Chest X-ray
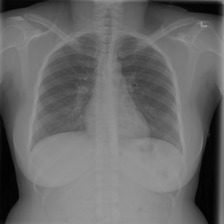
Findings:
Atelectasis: negative
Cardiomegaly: negative
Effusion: negative
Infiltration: negative
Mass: negative
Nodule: negative
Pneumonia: negative
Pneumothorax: negative
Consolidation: negative
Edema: negative
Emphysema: negative
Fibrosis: negative
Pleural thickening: negative
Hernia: negative